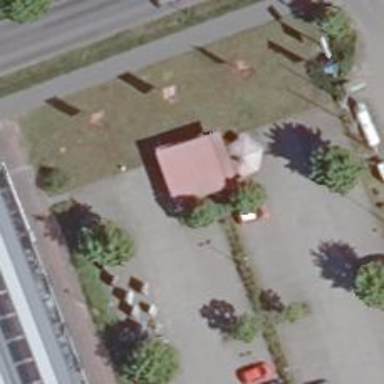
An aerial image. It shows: Fast food establishment.